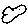
Label: bird